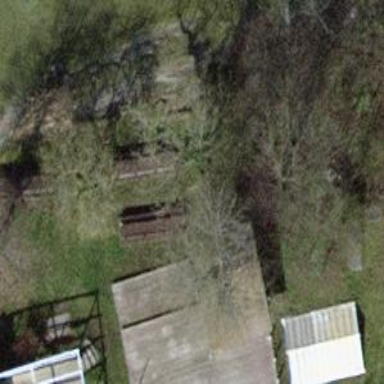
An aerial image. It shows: Picnic table located in leisure land area.